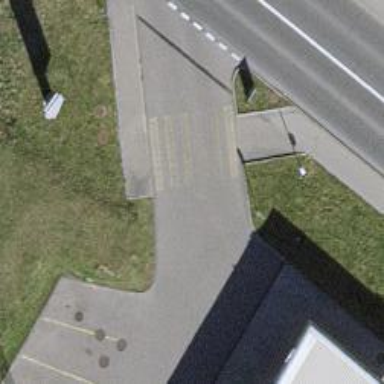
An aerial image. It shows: Marked road crossing with visible crossing markings.